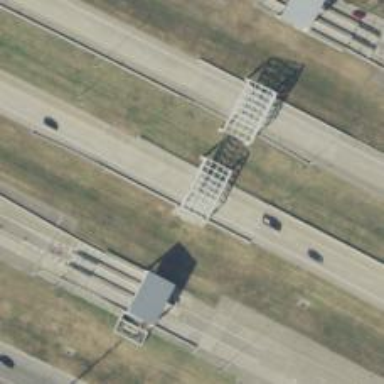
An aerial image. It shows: Toll gantry on the road.